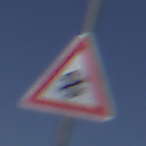
Verkehrszeichen: SchneeOderEisglaette
Umgebung: Outdoor, Nature
Tageszeit: MorningAfternoon
Wetter: Clear
Licht: Natural
Jahreszeit: NotSpecified
Kontrast: HighContrast